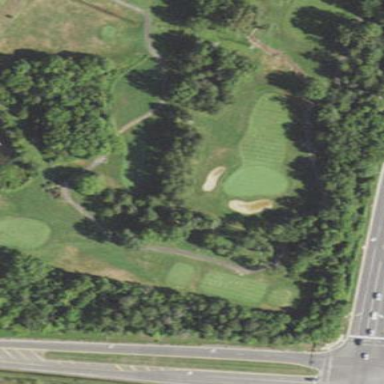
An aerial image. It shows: Rough area on grassy golf course.